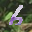
Label: 6